Question: What is the value of the measurement in the image?
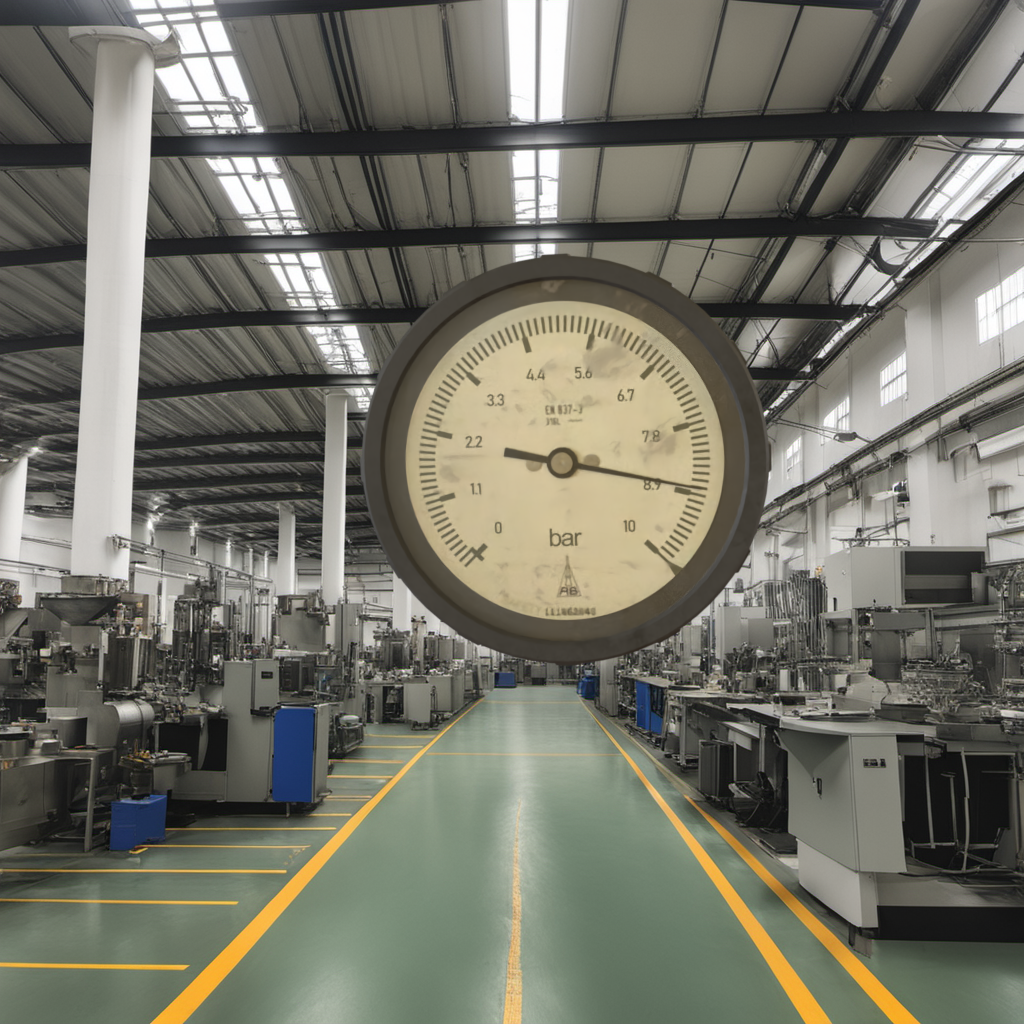
Answer: The result is 8.74
Question: What is the range of the measurement shown in the image?
Answer: The range is from 0 to 10
Question: What is the minimum and maximum reading range of the measurement in the image?
Answer: The minimum value is 0 and the maximum value is 10